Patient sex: F
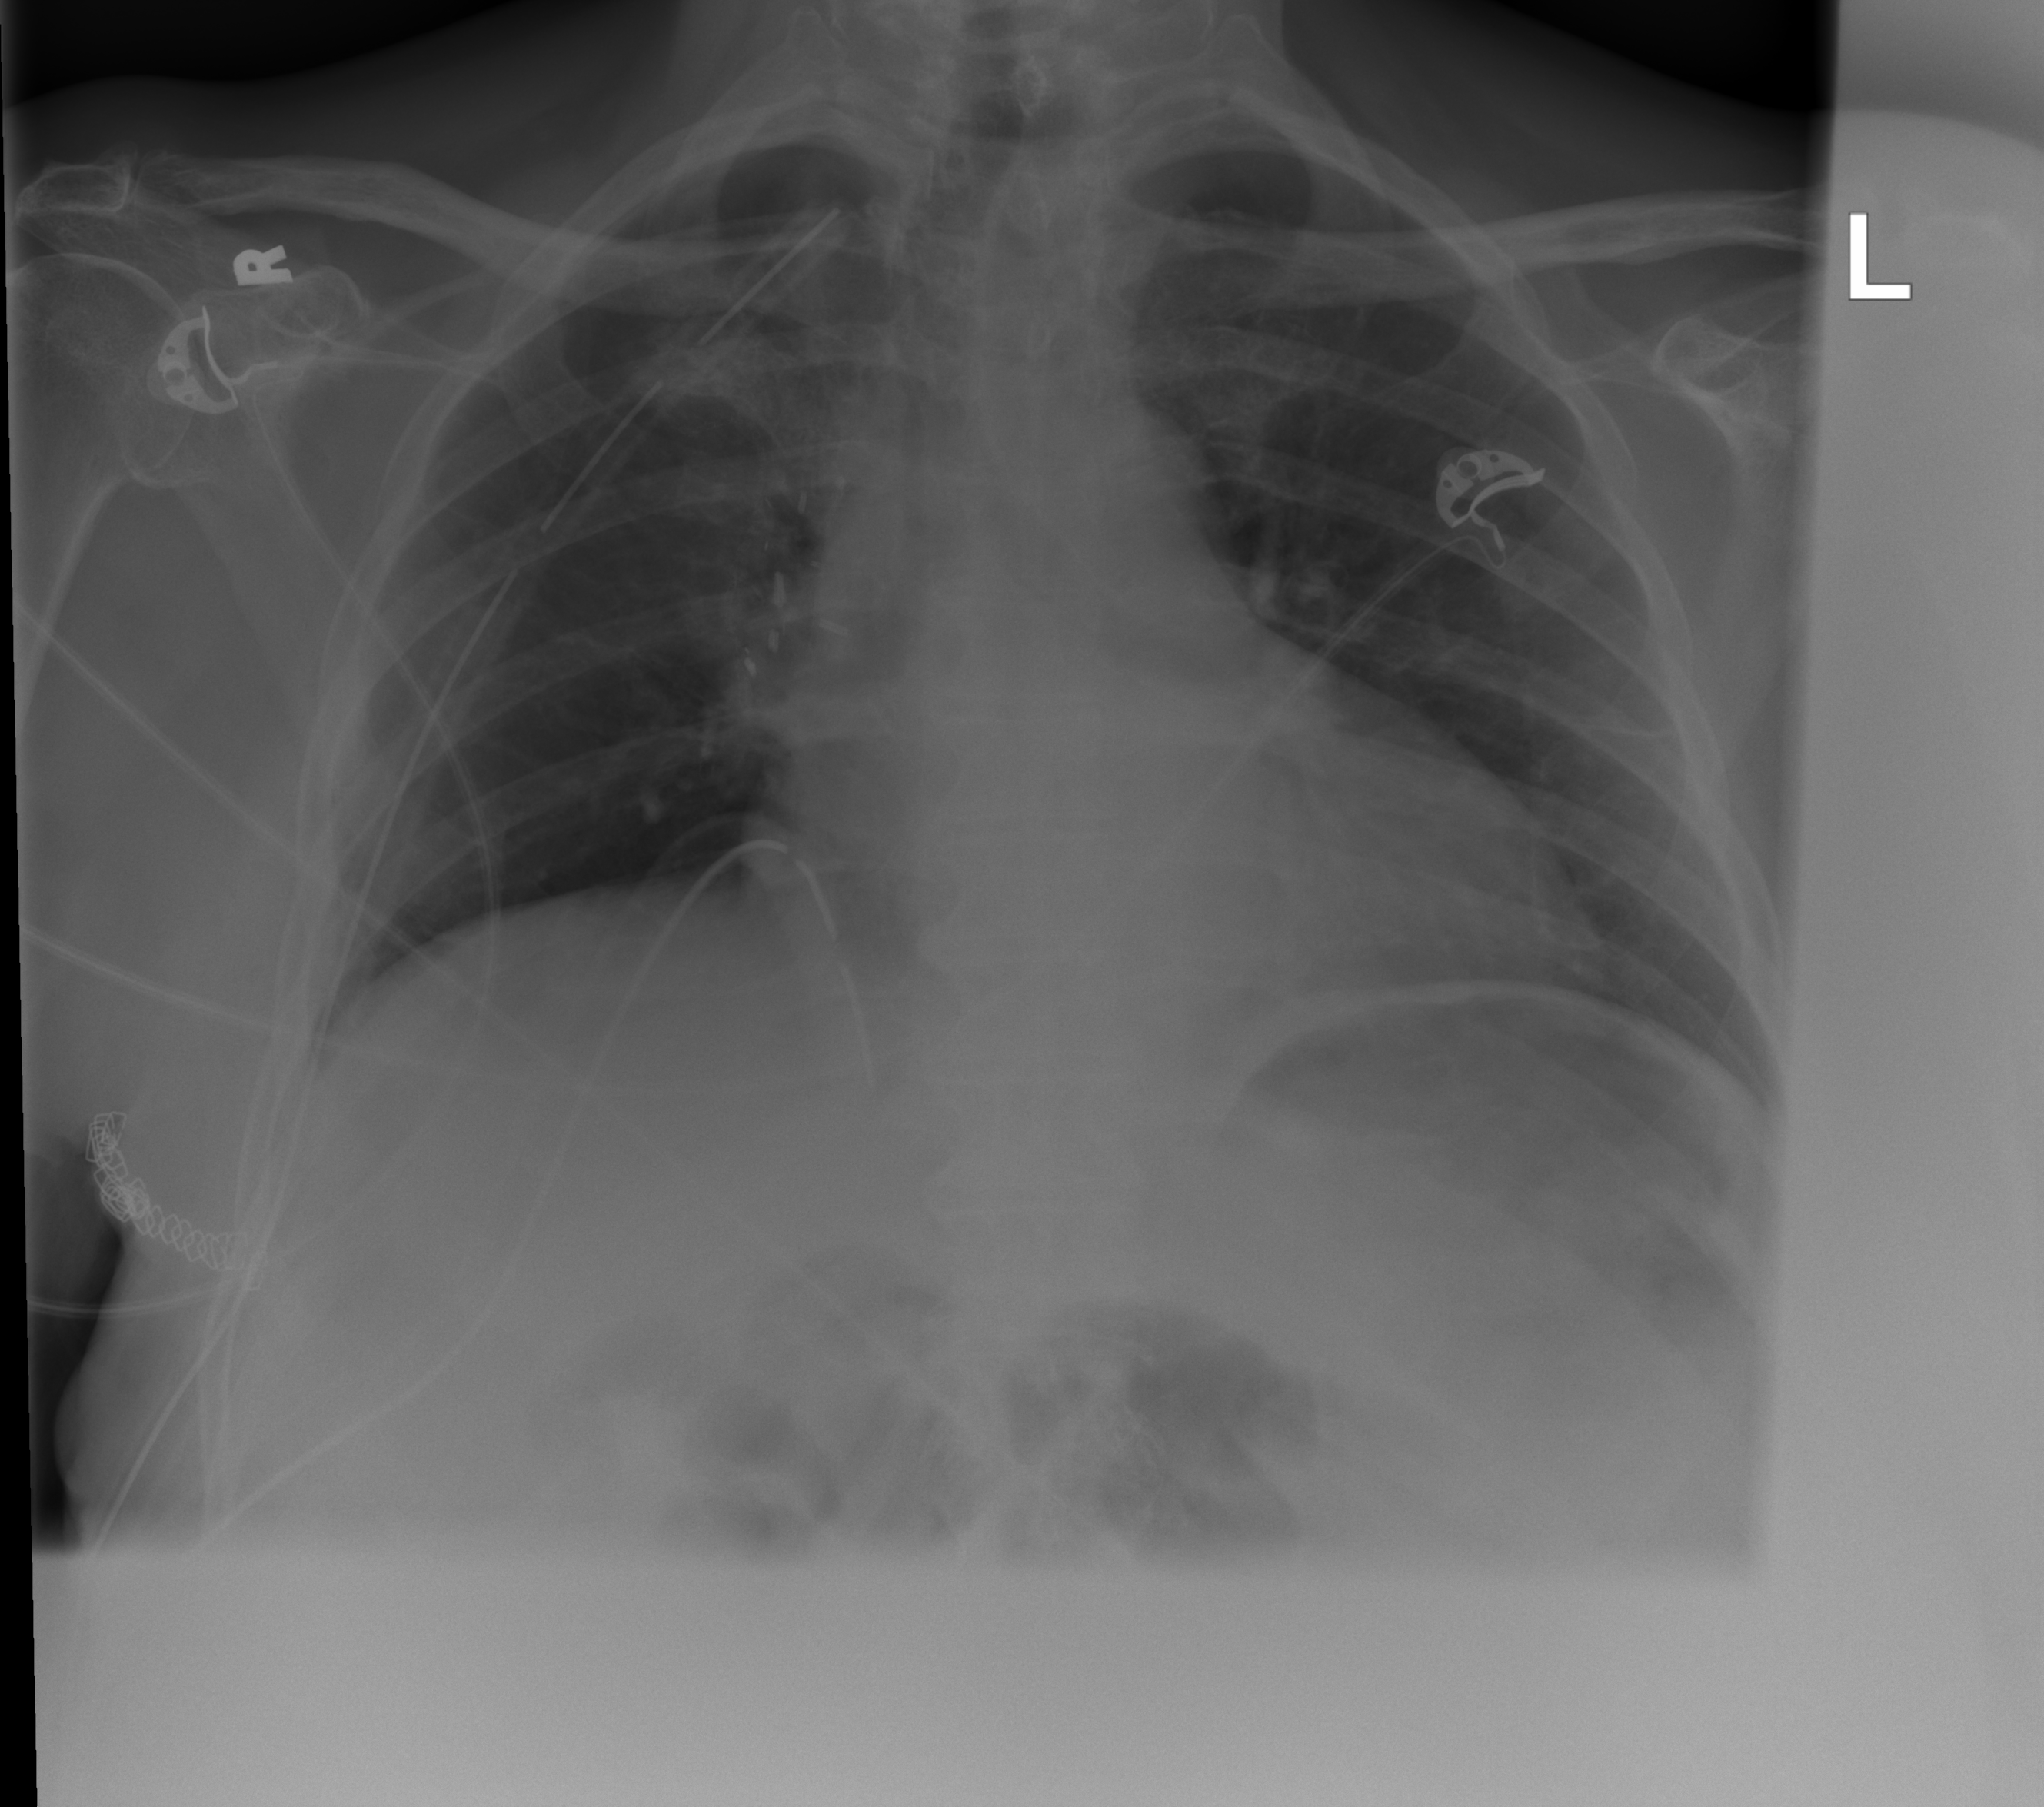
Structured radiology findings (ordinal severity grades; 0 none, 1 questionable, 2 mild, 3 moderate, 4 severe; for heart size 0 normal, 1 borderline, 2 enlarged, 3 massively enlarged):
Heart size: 2
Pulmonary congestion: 0
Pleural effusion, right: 0
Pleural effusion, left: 0
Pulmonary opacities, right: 0
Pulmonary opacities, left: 0
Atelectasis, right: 0
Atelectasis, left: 2